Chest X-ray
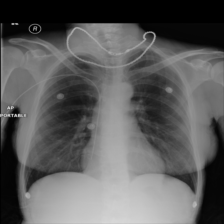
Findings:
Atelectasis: negative
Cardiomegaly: negative
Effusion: negative
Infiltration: negative
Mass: negative
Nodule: negative
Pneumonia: negative
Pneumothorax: negative
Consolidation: negative
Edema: negative
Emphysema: negative
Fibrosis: negative
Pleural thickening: negative
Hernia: negative